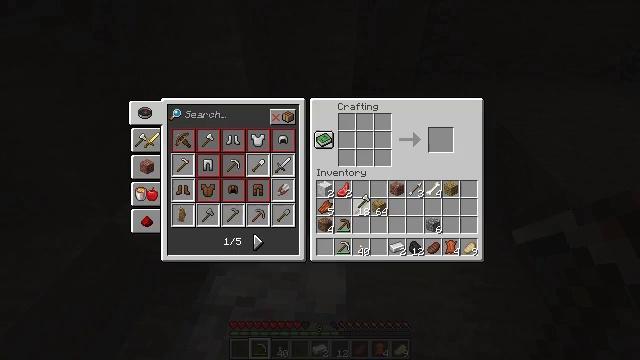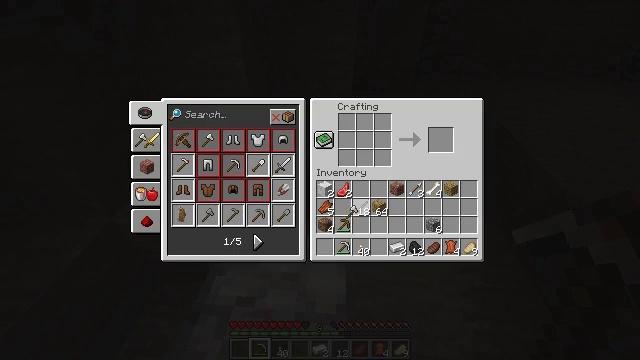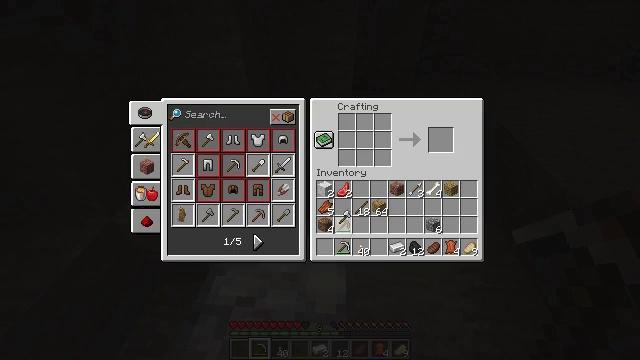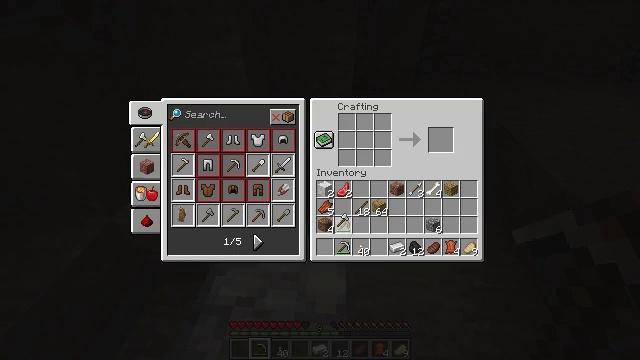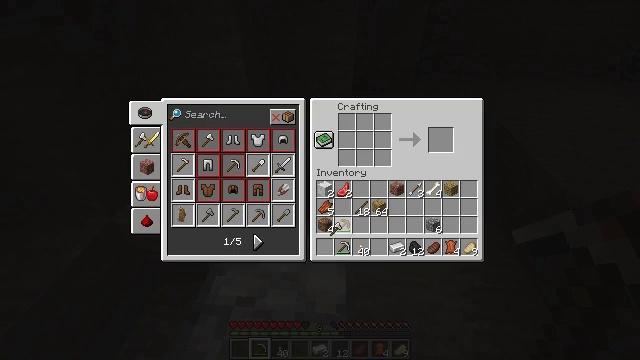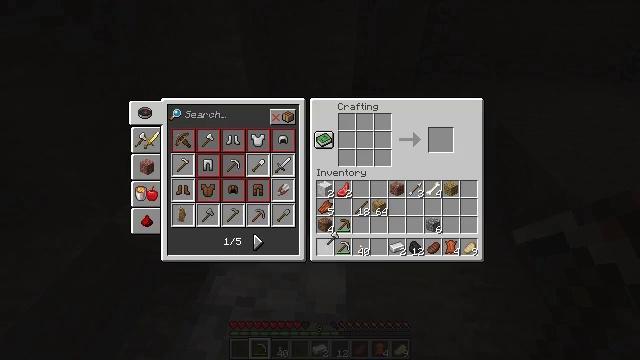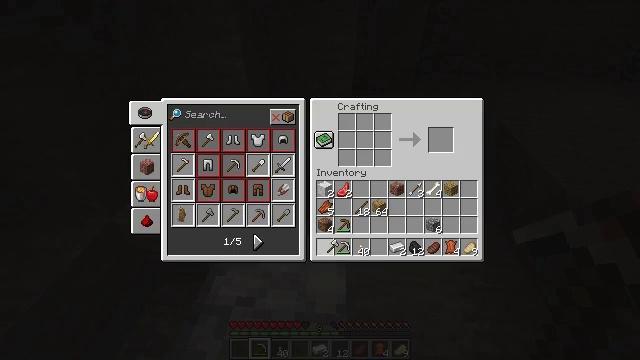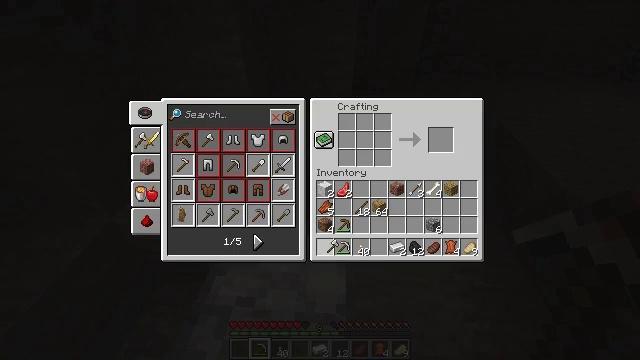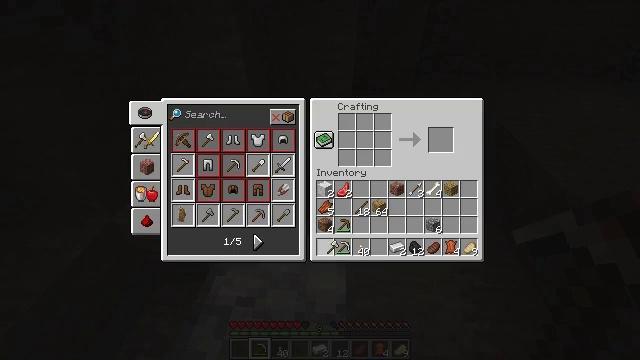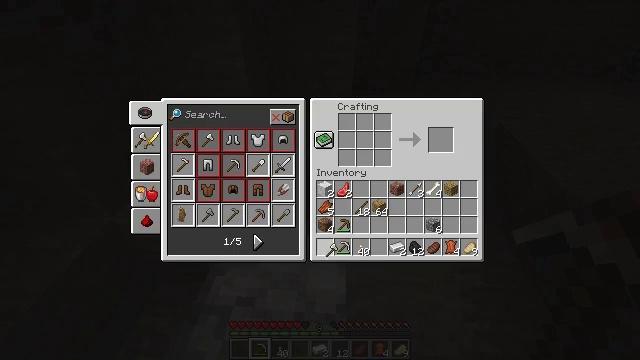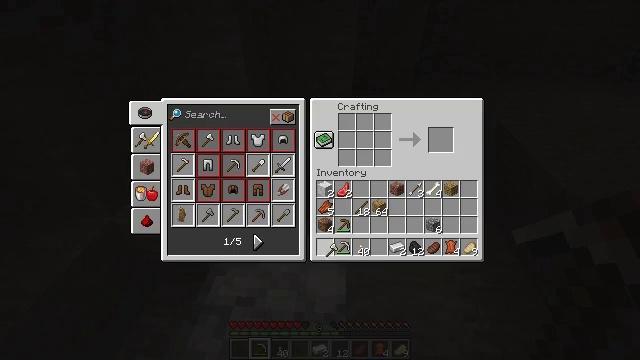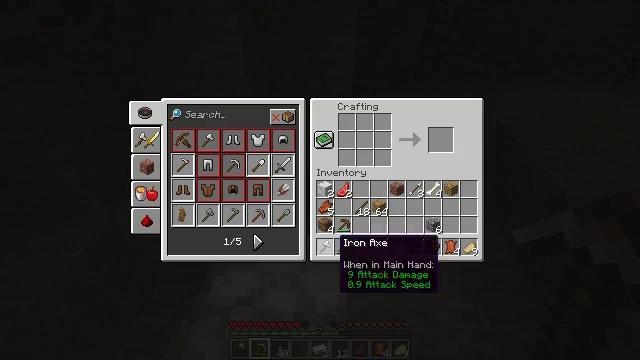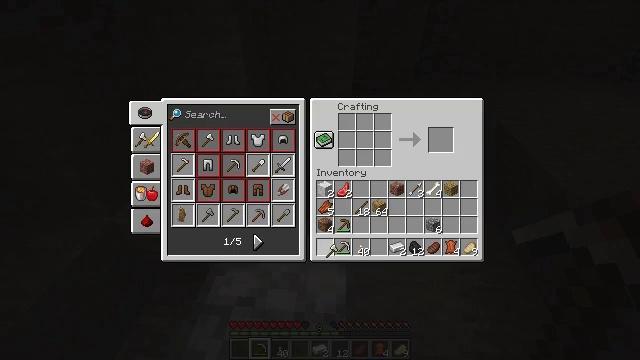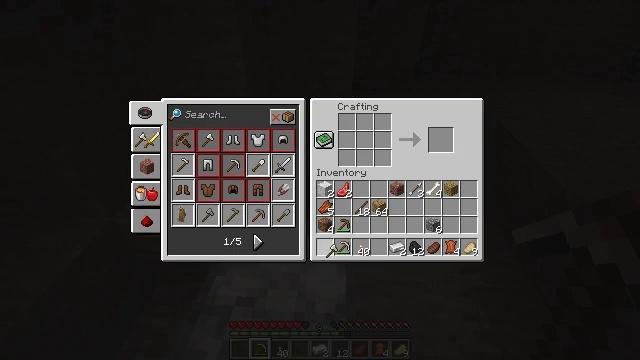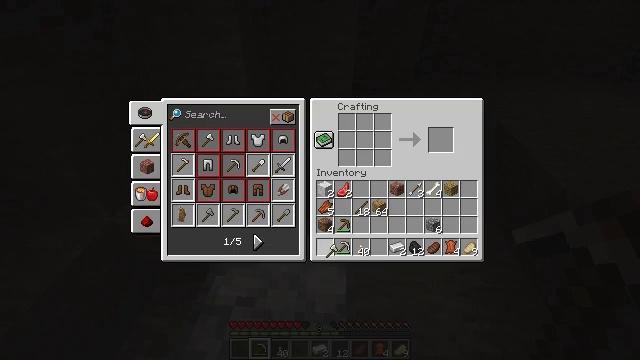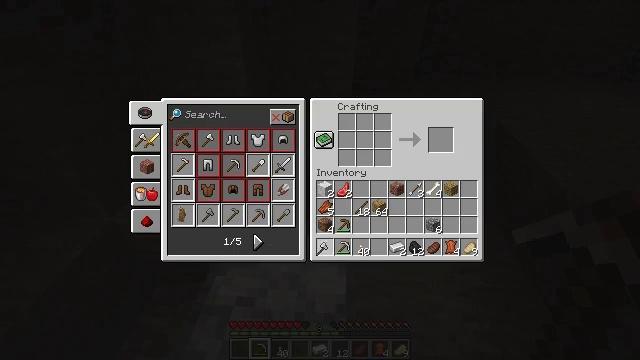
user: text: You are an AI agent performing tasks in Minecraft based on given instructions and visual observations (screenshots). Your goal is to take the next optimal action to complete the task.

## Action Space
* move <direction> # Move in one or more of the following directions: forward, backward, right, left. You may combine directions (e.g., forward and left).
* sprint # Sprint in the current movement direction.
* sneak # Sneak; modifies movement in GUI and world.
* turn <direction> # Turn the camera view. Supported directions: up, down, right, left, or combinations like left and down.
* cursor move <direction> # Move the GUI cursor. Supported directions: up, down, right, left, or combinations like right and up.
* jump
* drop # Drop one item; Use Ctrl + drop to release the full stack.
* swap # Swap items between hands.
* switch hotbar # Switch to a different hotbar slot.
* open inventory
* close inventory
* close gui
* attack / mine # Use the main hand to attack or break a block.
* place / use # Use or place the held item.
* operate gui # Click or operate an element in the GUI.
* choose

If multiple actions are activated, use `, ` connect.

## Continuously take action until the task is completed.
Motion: motion action
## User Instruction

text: Create a shield using the crafting table.
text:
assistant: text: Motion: cursor move left and down, open gui
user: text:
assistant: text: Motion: cursor move left
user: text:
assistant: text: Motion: no_op
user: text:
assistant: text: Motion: cursor move left and down
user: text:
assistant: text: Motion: cursor move down
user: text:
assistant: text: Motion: cursor move down
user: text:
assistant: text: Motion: no_op
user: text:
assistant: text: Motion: no_op
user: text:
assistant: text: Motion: no_op
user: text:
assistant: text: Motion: operate gui
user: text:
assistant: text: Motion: no_op
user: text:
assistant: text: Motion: operate gui
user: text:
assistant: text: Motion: no_op
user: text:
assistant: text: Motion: no_op
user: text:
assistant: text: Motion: cursor move left
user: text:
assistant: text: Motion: cursor move left and up
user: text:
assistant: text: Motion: cursor move left and up
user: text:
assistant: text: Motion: cursor move left
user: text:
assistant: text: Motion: no_op
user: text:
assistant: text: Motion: no_op
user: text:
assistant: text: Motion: no_op
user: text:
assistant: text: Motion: cursor move left
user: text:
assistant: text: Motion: cursor move left
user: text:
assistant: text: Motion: no_op
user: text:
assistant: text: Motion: operate gui
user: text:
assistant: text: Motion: operate gui
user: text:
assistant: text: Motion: operate gui
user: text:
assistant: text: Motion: cursor move right, operate gui
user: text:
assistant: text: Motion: cursor move right and up
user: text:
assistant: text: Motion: cursor move right and up